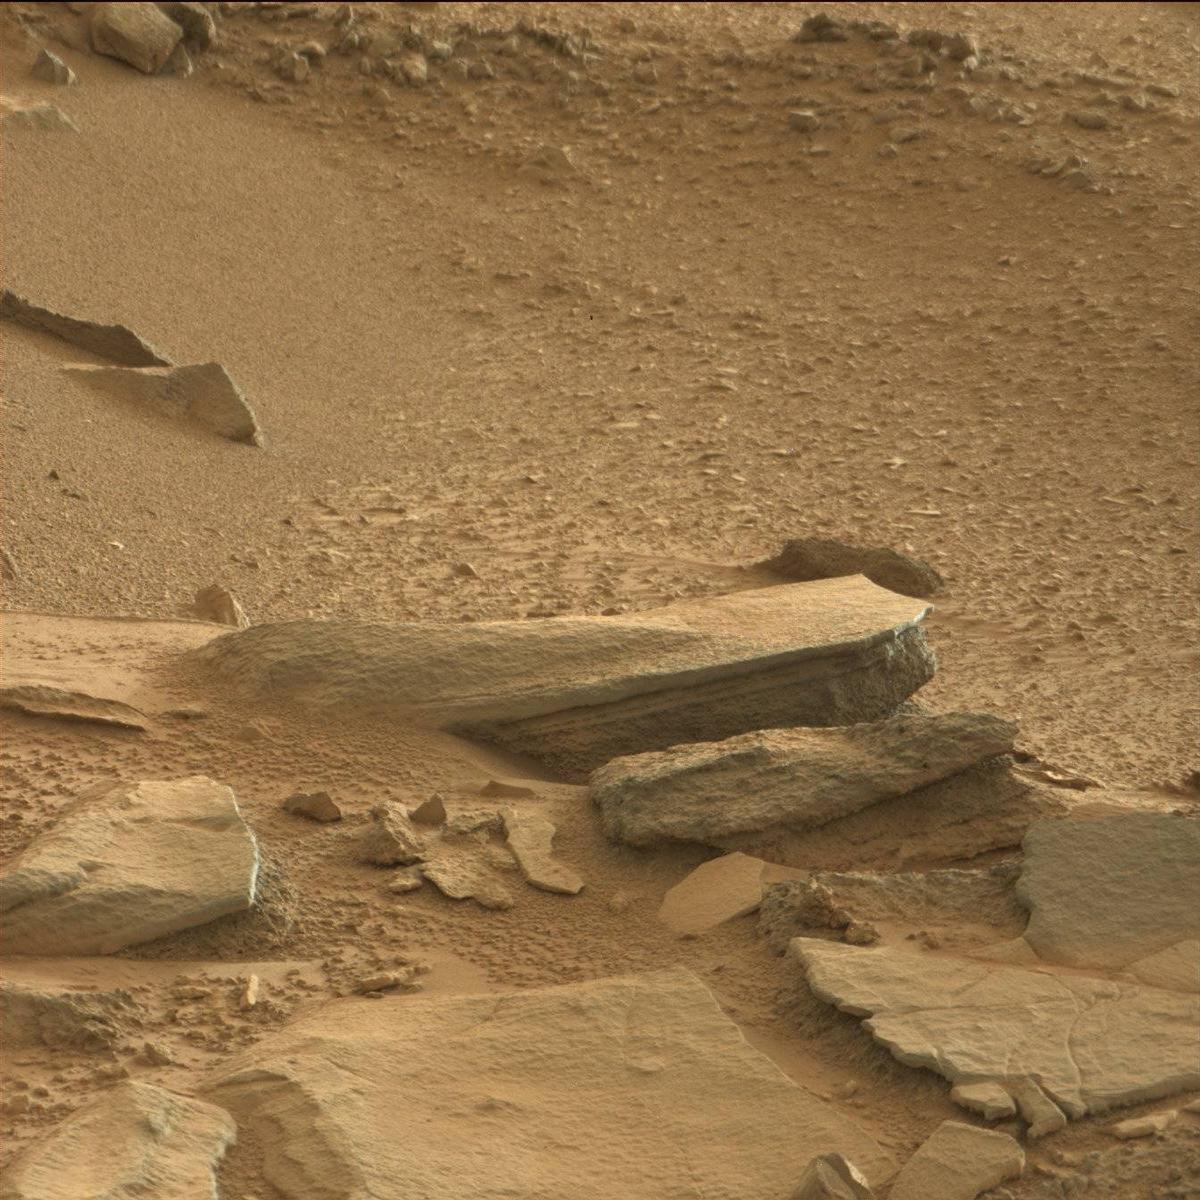
Terrain classes present: Bedrock, Sand / Soil